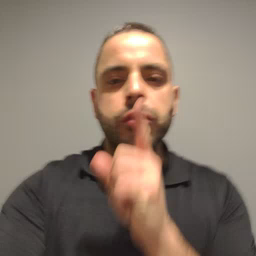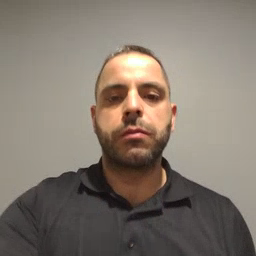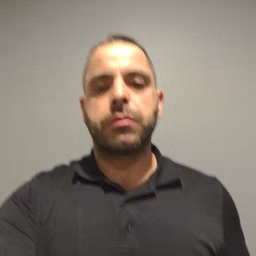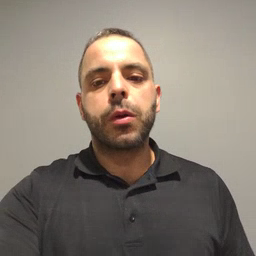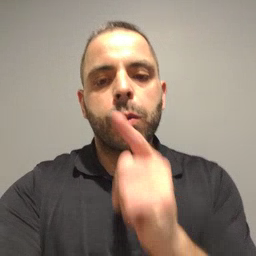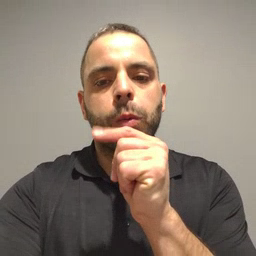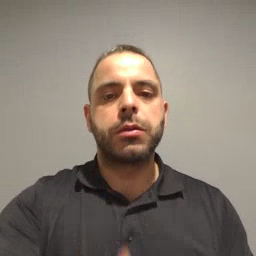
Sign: who